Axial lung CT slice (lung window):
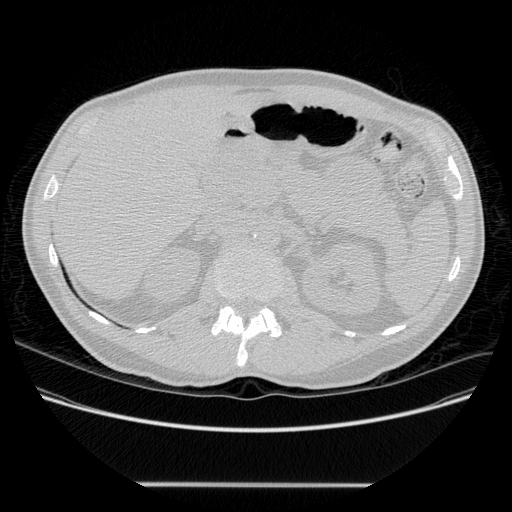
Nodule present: no